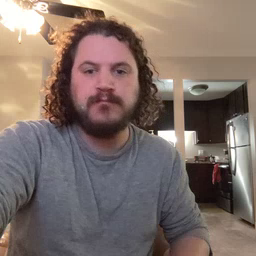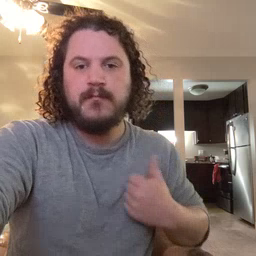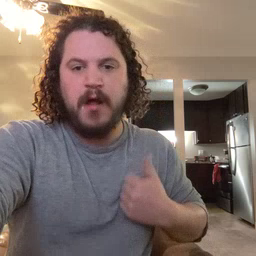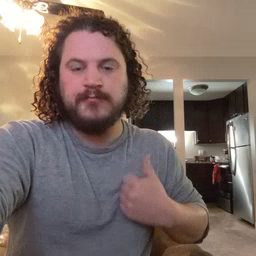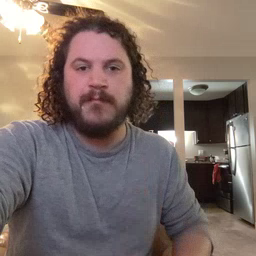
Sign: bath